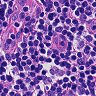
Metastatic tissue present: no